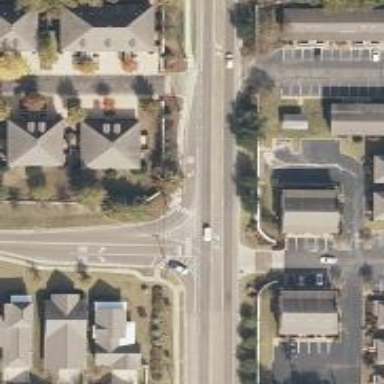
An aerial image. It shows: Marked road crossing.